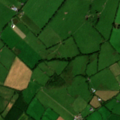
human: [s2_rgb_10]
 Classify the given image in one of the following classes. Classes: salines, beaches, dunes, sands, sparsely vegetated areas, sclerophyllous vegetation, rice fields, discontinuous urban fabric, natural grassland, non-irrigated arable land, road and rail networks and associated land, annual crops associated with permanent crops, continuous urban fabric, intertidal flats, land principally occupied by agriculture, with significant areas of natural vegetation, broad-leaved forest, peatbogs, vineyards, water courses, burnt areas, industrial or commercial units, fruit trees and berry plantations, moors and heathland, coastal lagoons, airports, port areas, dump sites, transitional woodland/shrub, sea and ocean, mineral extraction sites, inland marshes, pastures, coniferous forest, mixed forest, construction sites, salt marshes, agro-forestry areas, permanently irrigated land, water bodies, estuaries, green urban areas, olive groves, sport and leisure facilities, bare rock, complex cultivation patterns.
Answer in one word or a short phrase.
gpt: pastures